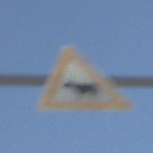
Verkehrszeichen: ViehtriebRechts
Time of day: SunriseSunset
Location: Outdoor (Suburban)
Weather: PartlyCloudy
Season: NotSpecified
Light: Natural